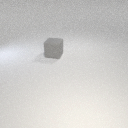
large gray rubber cube